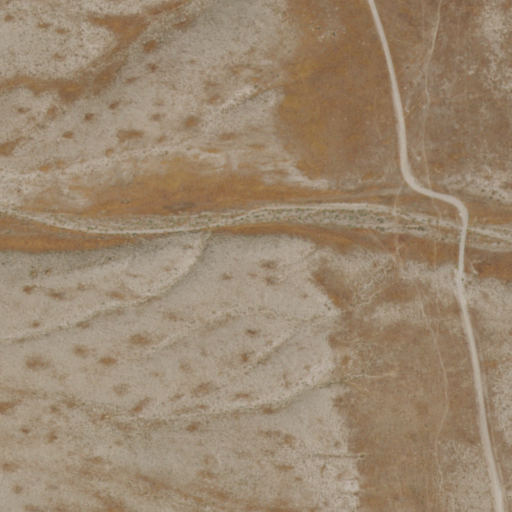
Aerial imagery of valley in Nevada named Erickson Canyon containing only shrub